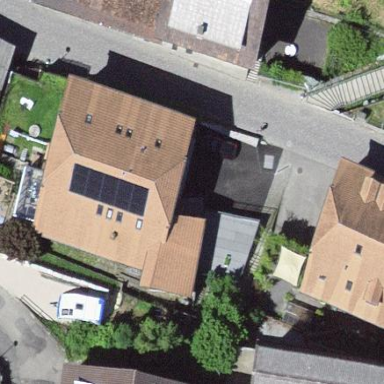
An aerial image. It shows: Residential building.